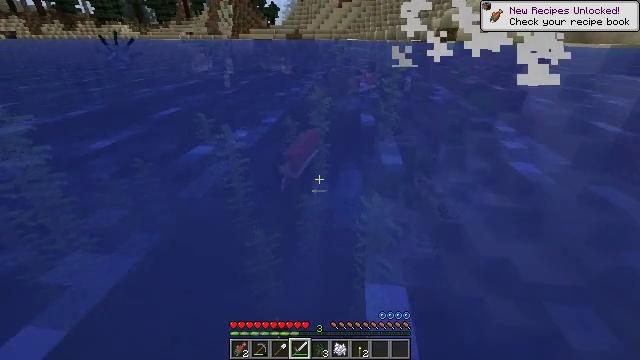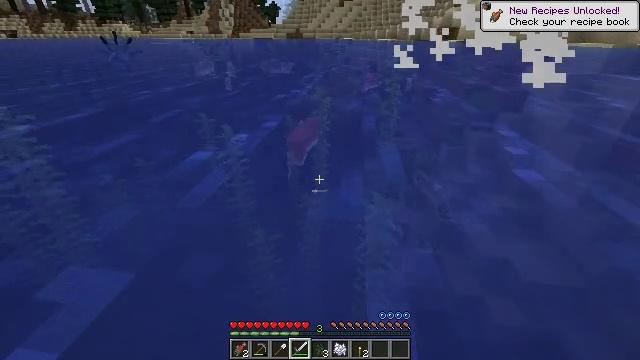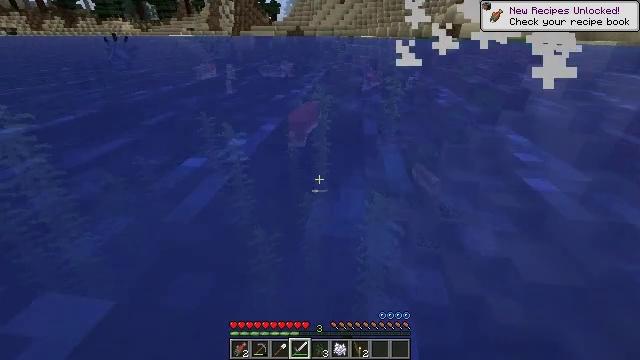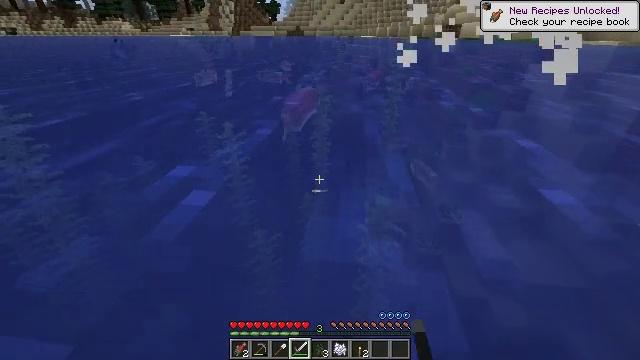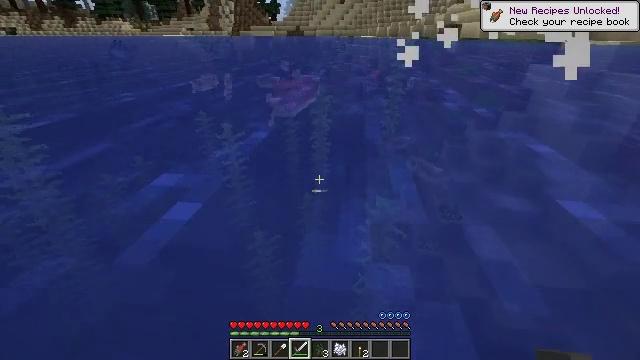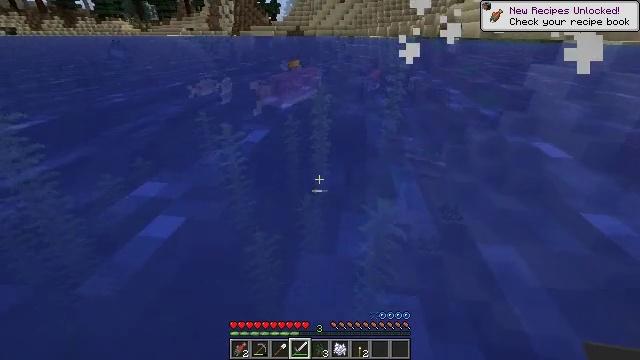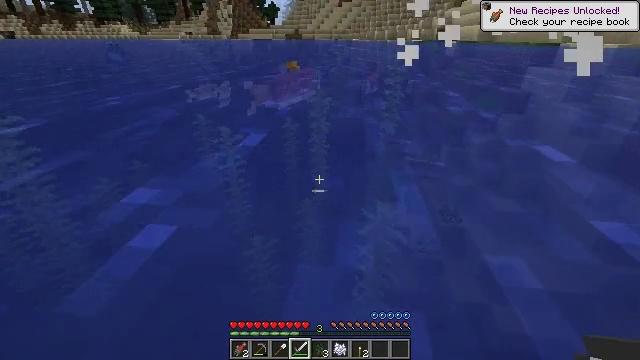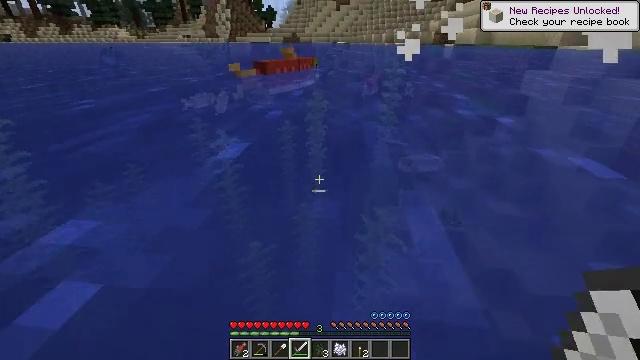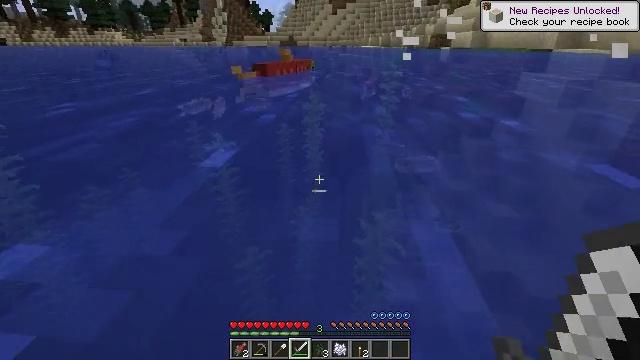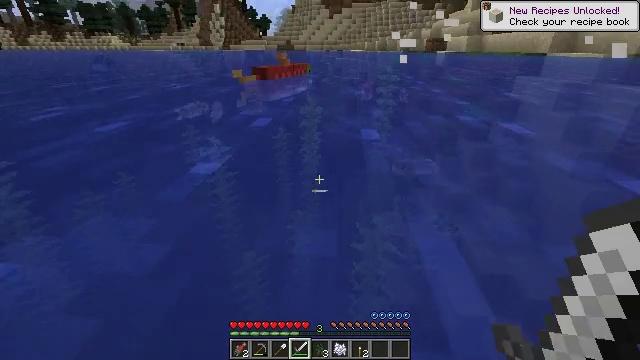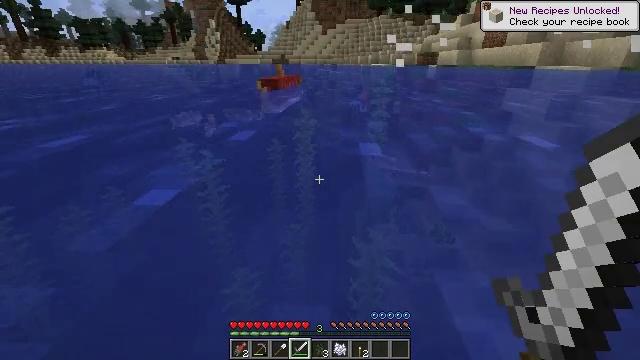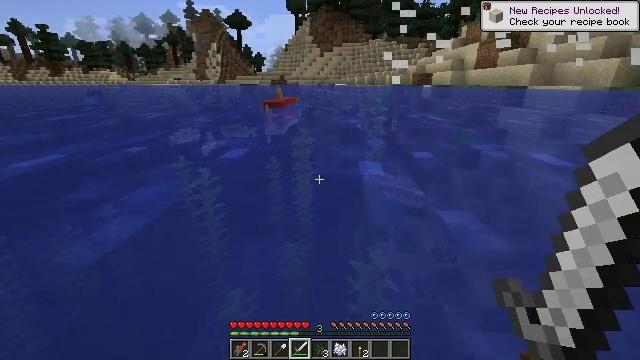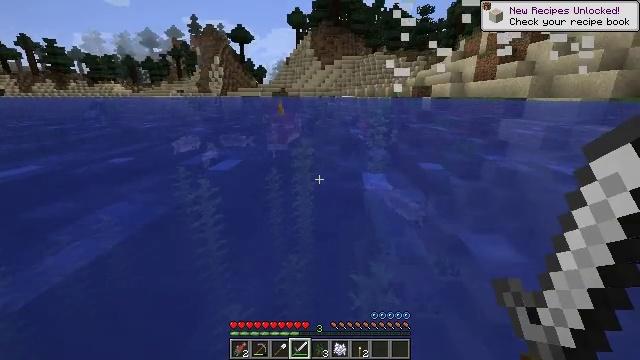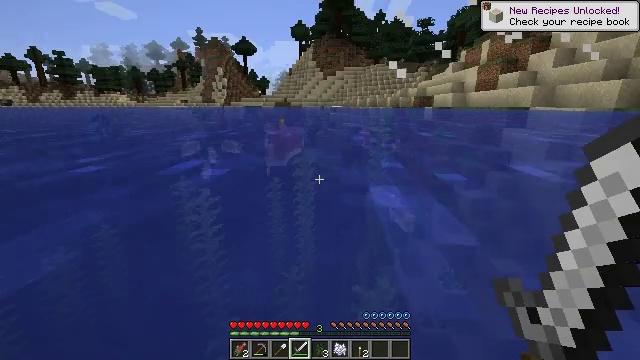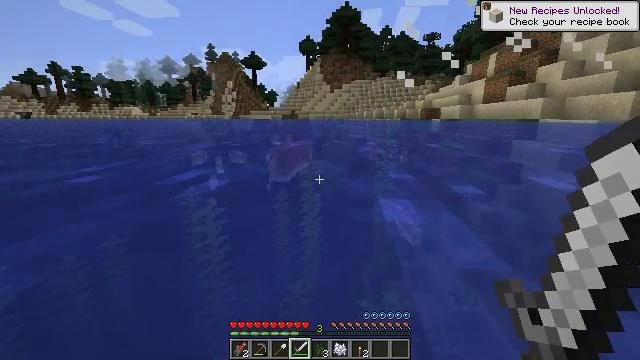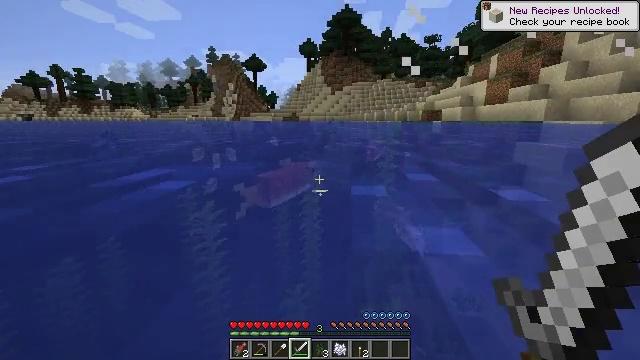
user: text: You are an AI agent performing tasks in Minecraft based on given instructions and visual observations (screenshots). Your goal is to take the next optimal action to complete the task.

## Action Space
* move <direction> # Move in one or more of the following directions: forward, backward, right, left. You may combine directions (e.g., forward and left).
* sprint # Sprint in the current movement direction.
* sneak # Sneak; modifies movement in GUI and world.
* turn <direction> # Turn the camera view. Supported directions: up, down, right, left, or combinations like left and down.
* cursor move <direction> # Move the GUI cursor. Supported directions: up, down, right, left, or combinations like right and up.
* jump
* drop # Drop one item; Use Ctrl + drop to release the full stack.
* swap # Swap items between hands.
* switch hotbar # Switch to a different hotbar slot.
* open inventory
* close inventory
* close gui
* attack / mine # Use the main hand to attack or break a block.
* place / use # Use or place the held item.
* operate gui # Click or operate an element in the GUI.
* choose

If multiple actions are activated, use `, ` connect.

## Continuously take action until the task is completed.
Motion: motion action
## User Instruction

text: Fish and kill the salmon.
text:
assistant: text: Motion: move forward, attack / mine
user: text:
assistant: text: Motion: move forward
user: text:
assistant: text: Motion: move forward
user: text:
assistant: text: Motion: move forward
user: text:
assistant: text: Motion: move forward
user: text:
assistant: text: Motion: move forward
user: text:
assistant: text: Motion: move forward
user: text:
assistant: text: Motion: move forward
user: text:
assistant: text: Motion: move forward
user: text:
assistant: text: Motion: move forward, turn right and up
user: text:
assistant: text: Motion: move forward, turn up
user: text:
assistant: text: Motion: move forward, turn up
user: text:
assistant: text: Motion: move forward, turn up
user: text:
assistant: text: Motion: move forward, turn left and up
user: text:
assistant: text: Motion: move forward
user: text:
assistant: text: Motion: move forward
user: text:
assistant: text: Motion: move forward
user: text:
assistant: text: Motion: move forward
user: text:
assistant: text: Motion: move forward
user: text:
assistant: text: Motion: move forward, turn left
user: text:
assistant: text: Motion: move forward, turn left
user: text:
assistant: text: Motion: move forward, turn left and down
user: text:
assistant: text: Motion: move forward, turn down
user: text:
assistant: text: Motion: move forward, turn down
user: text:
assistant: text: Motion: move forward, turn down
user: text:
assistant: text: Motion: move forward, turn down
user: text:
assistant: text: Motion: move forward, turn right and down
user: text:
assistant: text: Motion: move forward, turn right and down
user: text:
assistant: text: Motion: move forward, turn right and down
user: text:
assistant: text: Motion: move forward, turn right and down, attack / mine